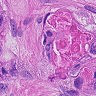
Metastatic tissue present: yes